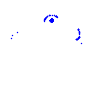
Particle: proton